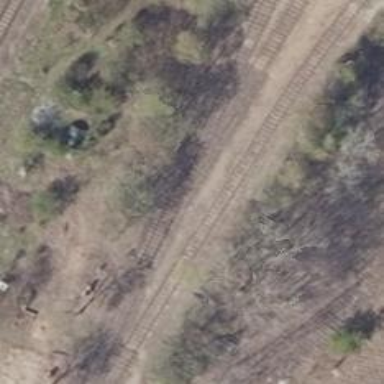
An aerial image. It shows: Railway switch.